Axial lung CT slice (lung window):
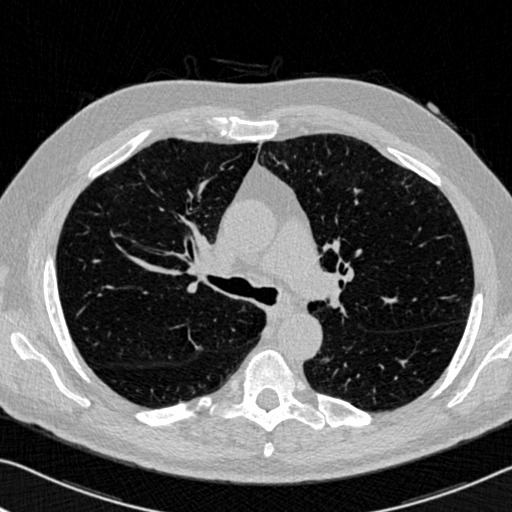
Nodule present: no